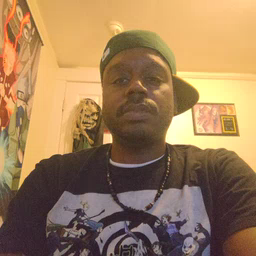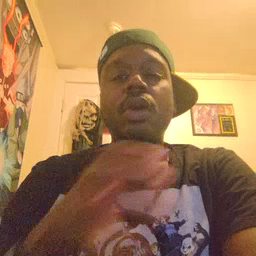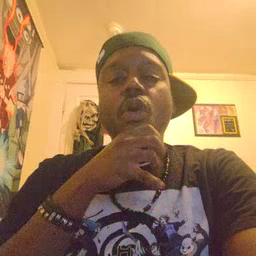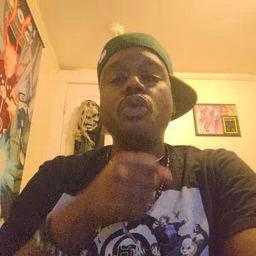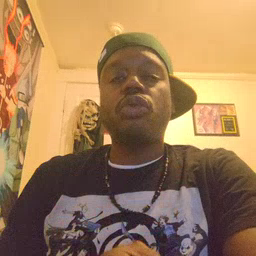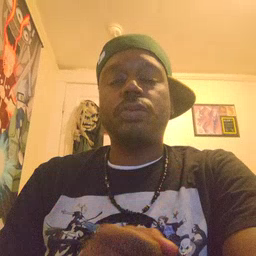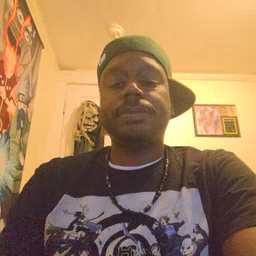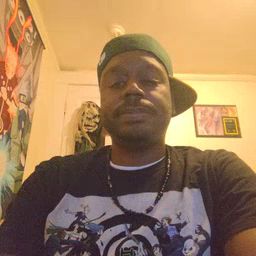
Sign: old